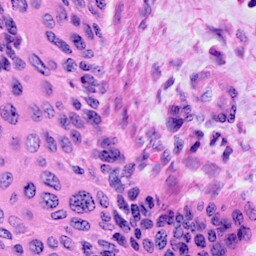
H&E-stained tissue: Cervix